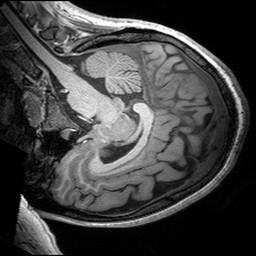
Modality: T1w
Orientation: sagittal
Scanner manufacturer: siemens
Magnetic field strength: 3 T
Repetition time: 2.53 s
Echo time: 0.00299 s